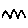
Label: zigzag